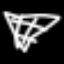
Label: diamond